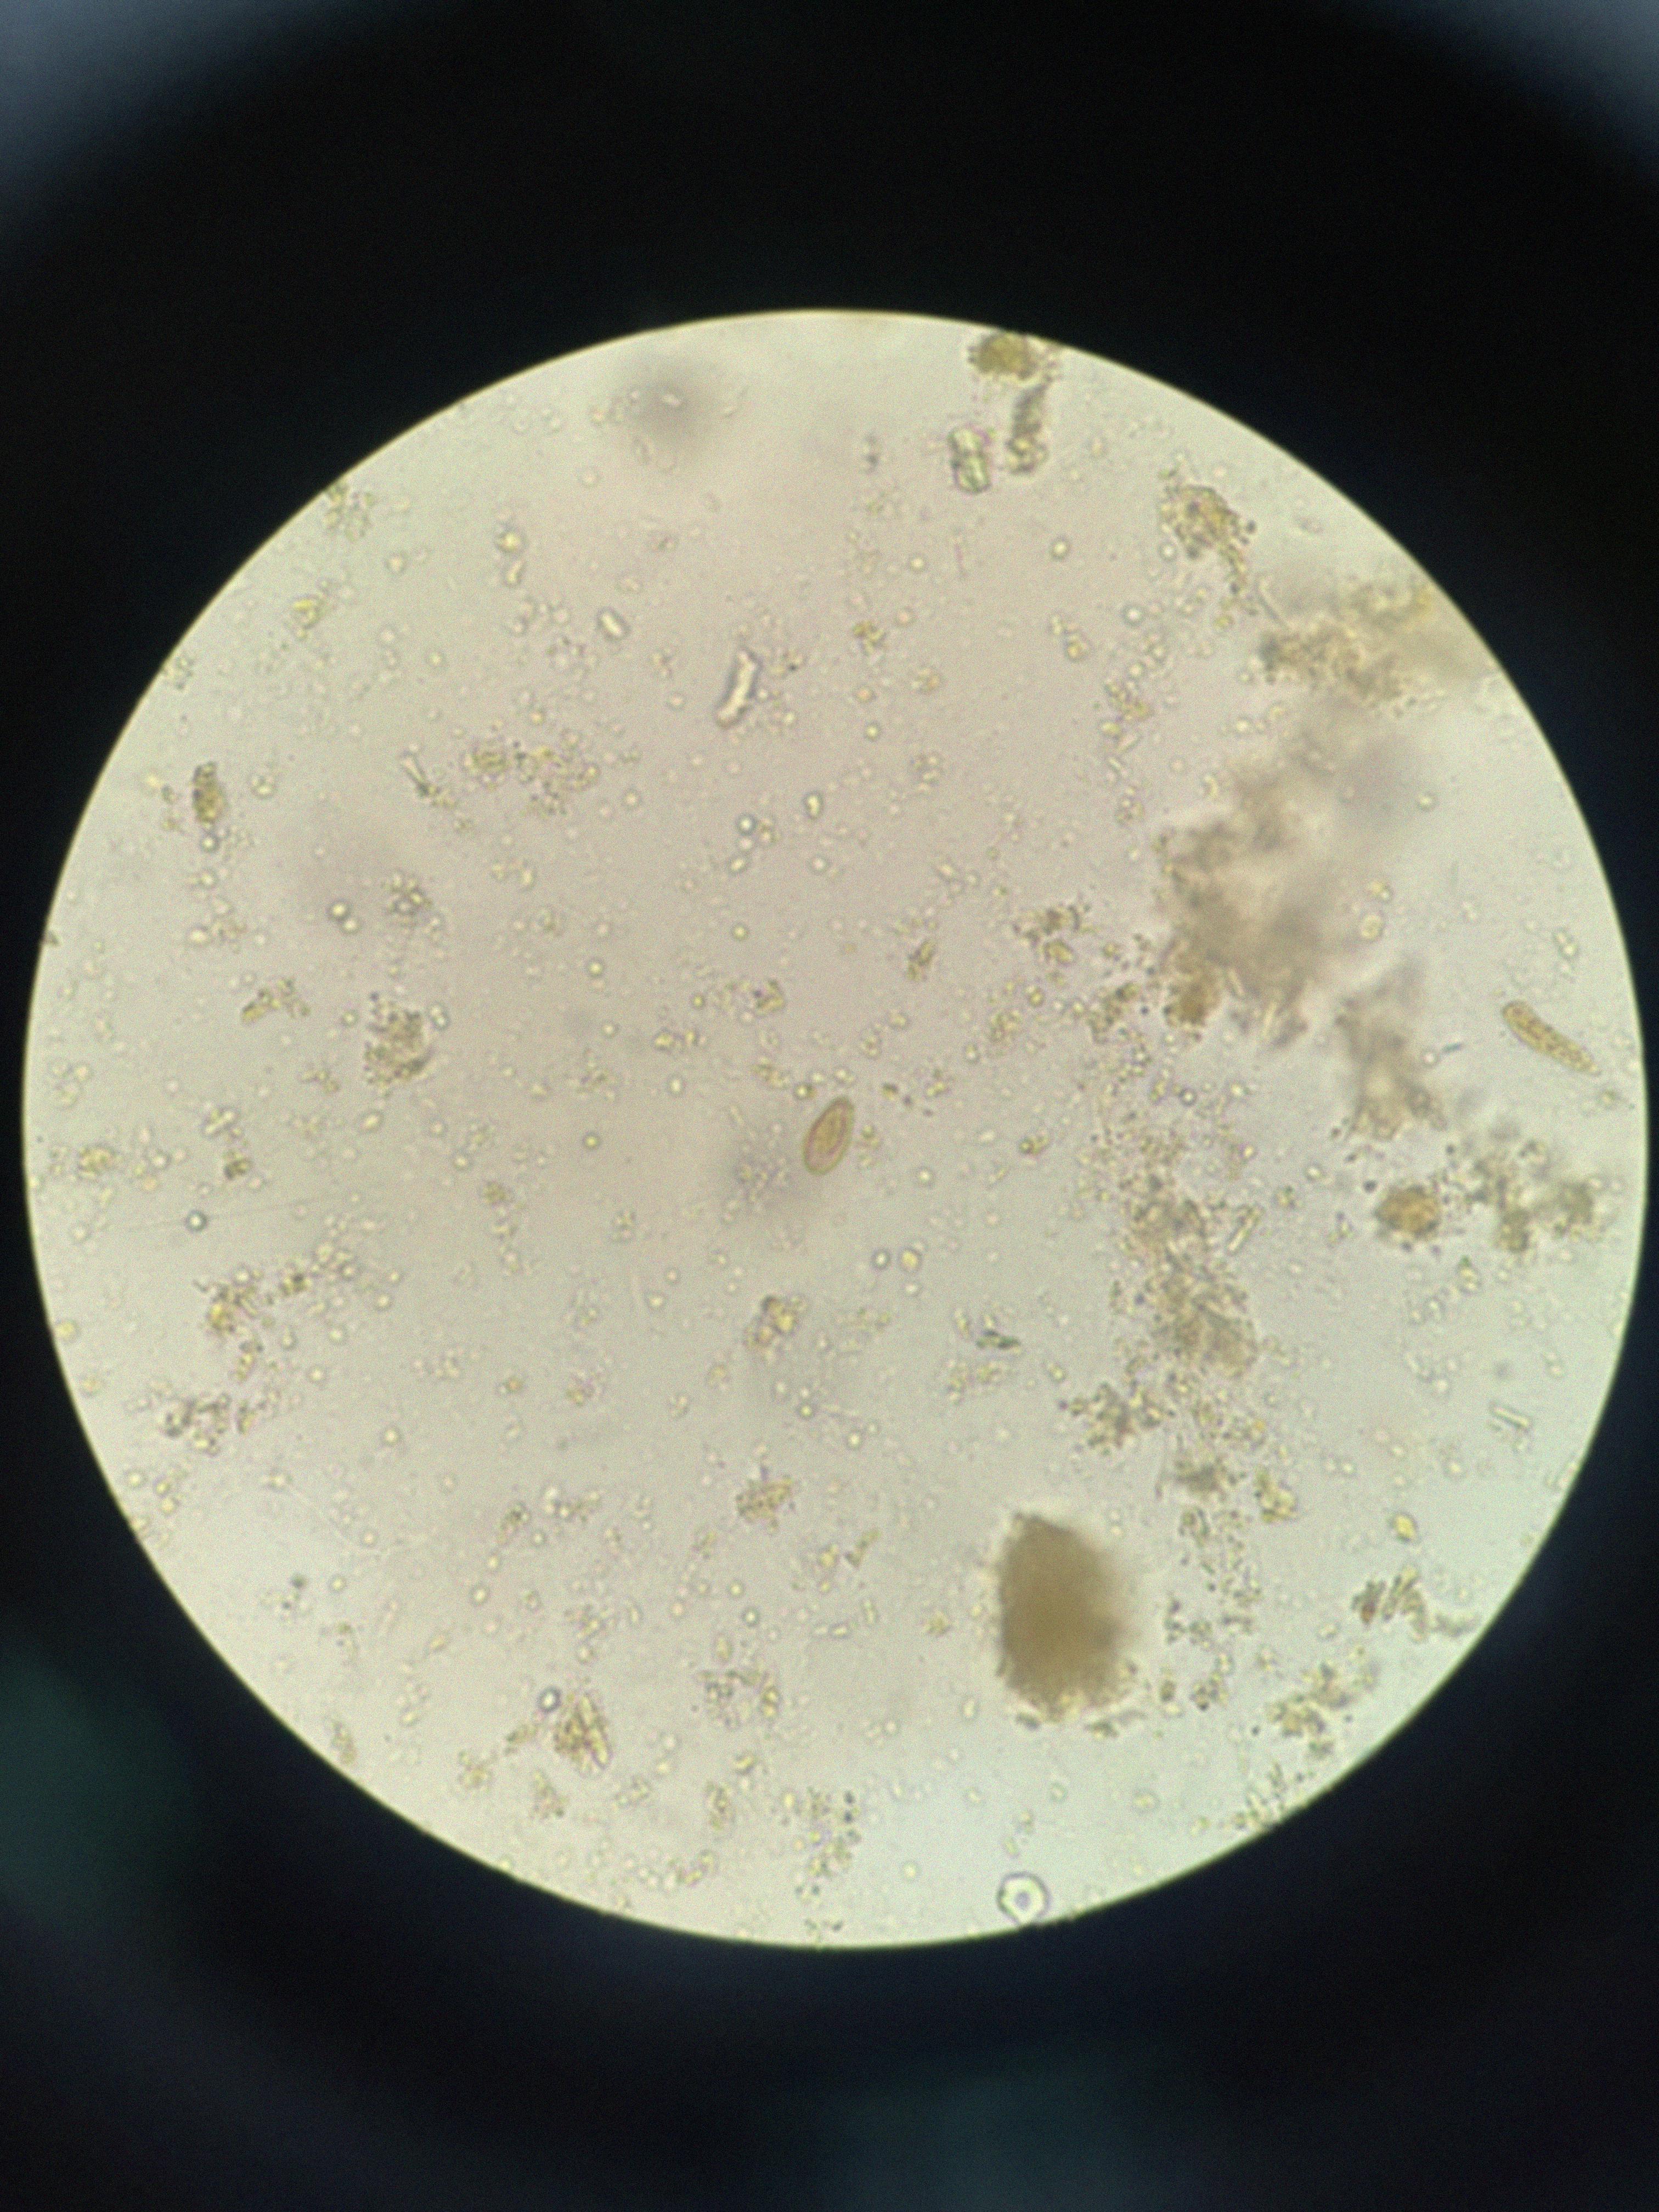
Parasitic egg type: Opisthorchis viverrine